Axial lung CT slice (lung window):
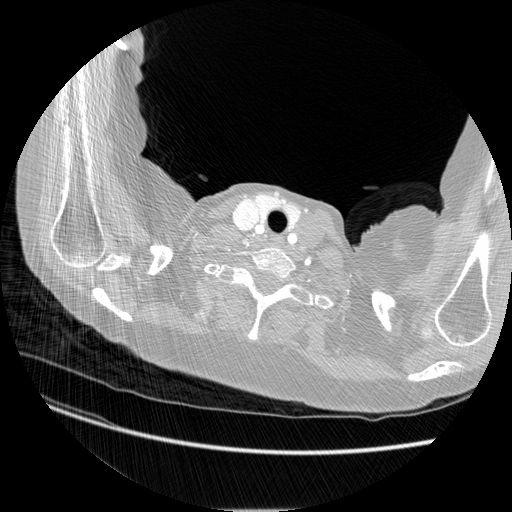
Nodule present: no